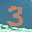
Label: 3